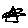
Label: triangle